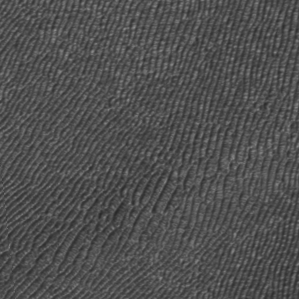
Label: frost